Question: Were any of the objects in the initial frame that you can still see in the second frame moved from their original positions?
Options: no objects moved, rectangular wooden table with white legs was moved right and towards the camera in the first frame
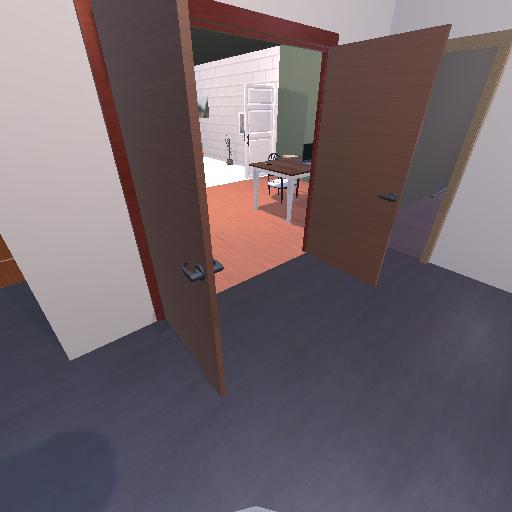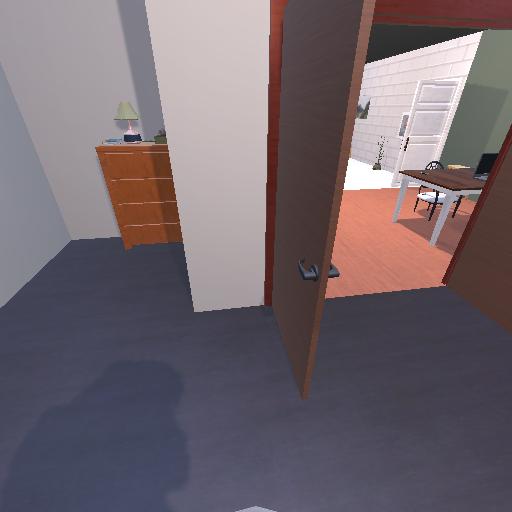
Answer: no objects moved